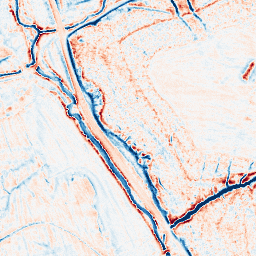
Category: edge_preserving
Decomposition family: anisotropic_diffusion
Decomposition parameters: iterations: 20
kappa: 10
gamma: 0.15
Upsampling method: sinc_hamming
Upsampling parameters: scale: 4
kernel_size: 16
Upsampling scale: 4